Interaction volume radius: 5 \u00c5
Interaction volume height: 10 \u00c5
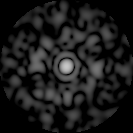
Disorder parameter: 0.8375